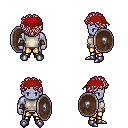
a pixel art fantasy rpg character, male body template, dark elf, purple skin, white sleeveless shirt, gold greaves, white blonde curly afro hairstyle, red bandana, cloth bracers, metal boots, shield, four views (front, back, left, right), 2x2 character sprite sheet, small pixel art, hard edges, no anti-aliasing